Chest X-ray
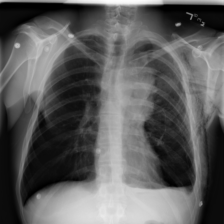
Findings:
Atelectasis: negative
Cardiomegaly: negative
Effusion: negative
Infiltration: negative
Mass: negative
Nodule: negative
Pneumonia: negative
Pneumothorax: positive
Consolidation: negative
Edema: negative
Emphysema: positive
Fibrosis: negative
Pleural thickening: negative
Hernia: negative